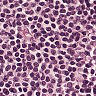
Metastatic tissue present: no